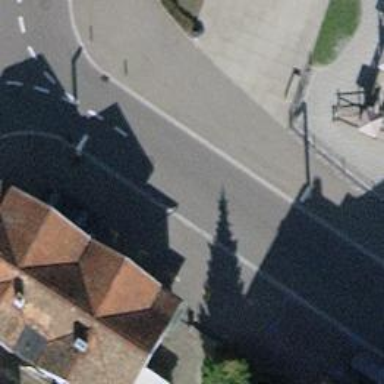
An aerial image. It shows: Uncontrolled zebra crossing on the road.